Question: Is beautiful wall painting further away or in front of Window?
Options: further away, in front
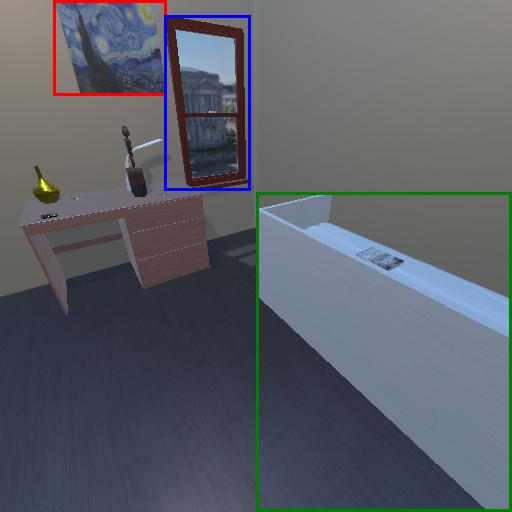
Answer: further away